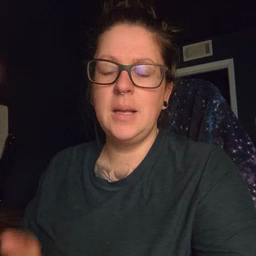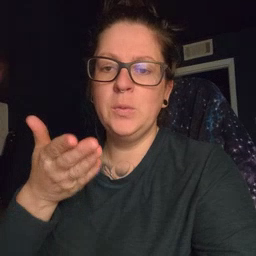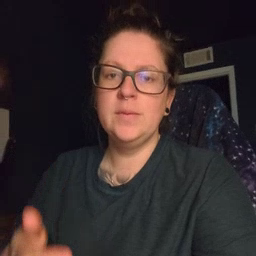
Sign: boat